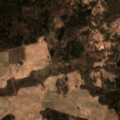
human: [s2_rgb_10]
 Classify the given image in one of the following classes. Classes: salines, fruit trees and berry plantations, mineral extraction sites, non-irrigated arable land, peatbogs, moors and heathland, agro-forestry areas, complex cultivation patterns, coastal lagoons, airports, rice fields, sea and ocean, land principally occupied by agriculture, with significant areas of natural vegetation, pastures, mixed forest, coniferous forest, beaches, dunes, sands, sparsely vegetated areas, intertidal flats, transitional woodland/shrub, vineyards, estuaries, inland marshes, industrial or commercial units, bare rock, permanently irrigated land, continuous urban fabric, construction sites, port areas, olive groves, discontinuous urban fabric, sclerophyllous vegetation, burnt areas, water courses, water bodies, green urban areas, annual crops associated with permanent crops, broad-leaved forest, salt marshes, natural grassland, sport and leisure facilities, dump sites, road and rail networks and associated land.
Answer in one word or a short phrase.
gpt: pastures, coniferous forest, mixed forest, transitional woodland/shrub